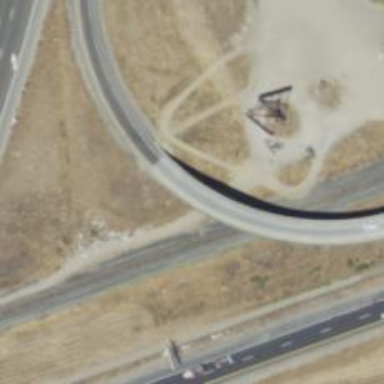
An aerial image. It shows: Motorway link bridge.